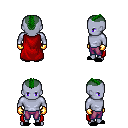
a pixel art fantasy rpg character, male body template, dark elf, purple skin, red cape, magenta pants, green short mohawk hairstyle, gold gloves, black slippers, four views (front, back, left, right), 2x2 character sprite sheet, small pixel art, hard edges, no anti-aliasing